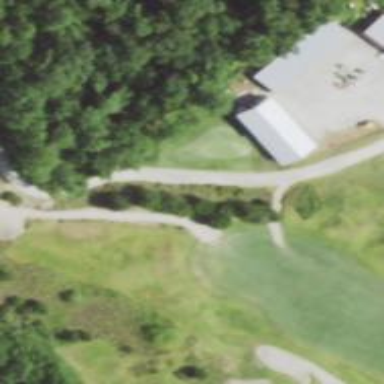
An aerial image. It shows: Golf cartpath that is also road path.